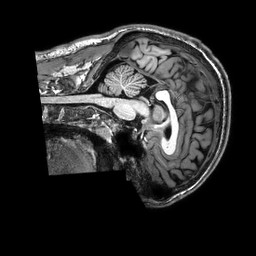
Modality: T1w
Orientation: sagittal
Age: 23
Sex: male
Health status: healthy
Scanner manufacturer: philips
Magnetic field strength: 3 T
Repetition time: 0.009 s
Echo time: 0.003996 s